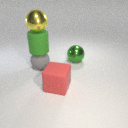
large gray rubber sphere below large green rubber cylinder